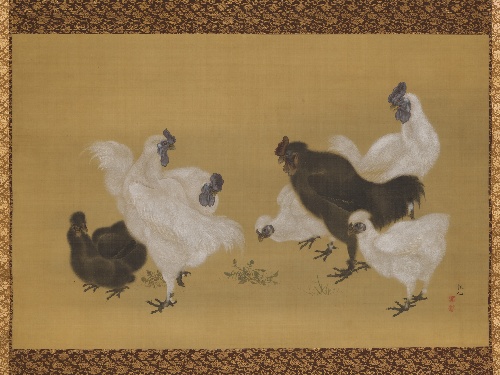
Title: 森狙仙筆　烏骨鶏図|Silkies
Artist: Mori Sosen
Artist bio: Japanese, 1747–1821
Date: before 1807
Object type: Hanging scroll
Classification: Paintings
Medium: Hanging scroll; ink and color on silk
Culture: Japan
Period: Edo period (1615–1868)
Dimensions: Image: 33 3/4 x 51 in. (85.7 x 129.5 cm)
Overall with mounting: 72 5/8 x 60 1/16 in. (184.5 x 152.5 cm)
Overall with knobs: 63 9/16 in. (161.5 cm)
Department: Asian Art
Credit line: Fishbein-Bender Collection, Gift of T. Richard Fishbein and Estelle P. Bender, in celebration of the Museum’s 150th Anniversary, 2019
Accession year: 2019
Repository: Metropolitan Museum of Art, New York, NY
Tags: Chickens